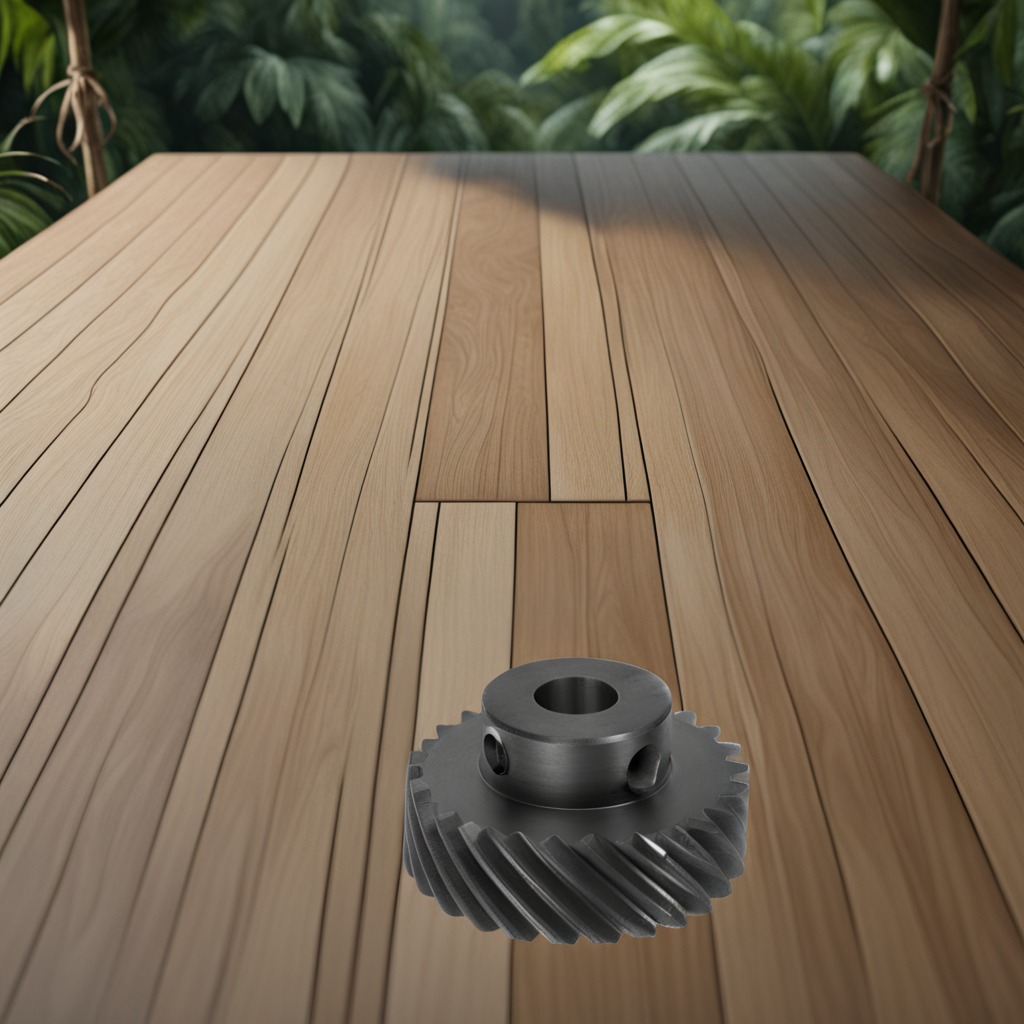
A steel gear with teeth is lying on the wooden table.